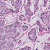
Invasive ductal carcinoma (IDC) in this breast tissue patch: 1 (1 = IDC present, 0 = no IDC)